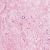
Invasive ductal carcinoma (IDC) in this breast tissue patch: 0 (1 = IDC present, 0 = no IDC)